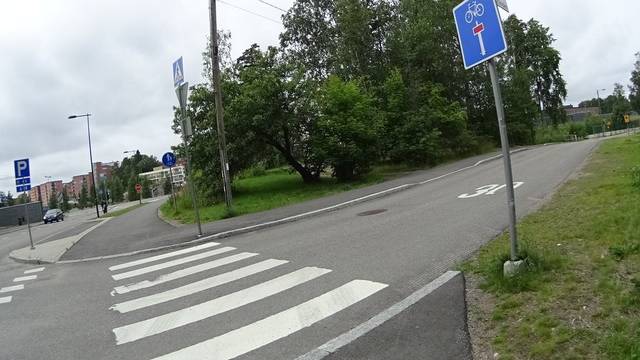
Region: Finland
Coordinates: 60.226, 24.827